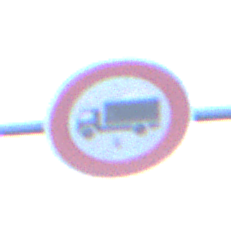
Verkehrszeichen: VerbotFuerKraftfahrzeugeUeberDreiKommaFuenfTonnen
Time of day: MorningAfternoon
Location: Outdoor (Nature)
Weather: PartlyCloudy
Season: NotSpecified
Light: Natural